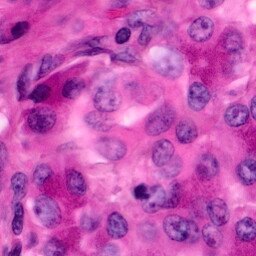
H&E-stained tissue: Pancreatic